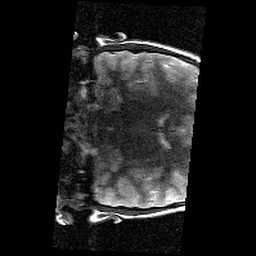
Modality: T2w
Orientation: coronal
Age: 10
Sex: male
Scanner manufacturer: siemens
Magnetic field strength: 3 T
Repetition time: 9.23 s
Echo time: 0.067 s